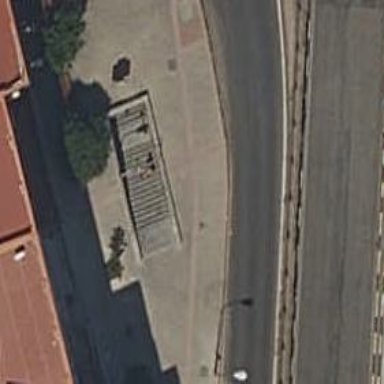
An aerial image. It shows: Subway entrance.